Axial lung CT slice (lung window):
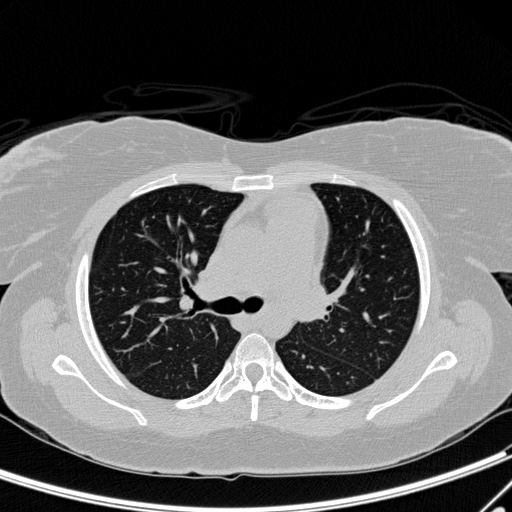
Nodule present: no